Question: I have just started learning PHP during this 2 last weeks, I'm trying to code a form that sends informations, including an Image to the database.
My problem being : I want to save the image on a specific folder and save only its URL on the database (Or even its name but it must be something related to the informations I inserted with the image). I managed to make all other fields work expect the image since I couldn't figure out how to make it work.
So I need help to make it work. Thanks everyone and have a nice day, I'll share my code with you here.
'''
<?php
if(isset($_POST['regie'])) $regie=$_POST['regie'];
else $regie="";
if(isset($_POST['annonceur'])) $annonceur=$_POST['annonceur'];
else $annonceur="";
if(isset($_POST['categorie'])) $categorie=$_POST['categorie'];
else $categorie="";
if(isset($_POST['titre'])) $titre=$_POST['titre'];
else $titre="";
if(isset($_POST['image'])) $image=$_POST['image'];
else $image="";
if(isset($_POST['nombrepassage'])) $nombrepassage=$_POST['nombrepassage'];
else $nombrepassage="";
if(isset($_POST['datefin'])) $datefin=$_POST['datefin'];
else $datefin="";
if(empty($regie) OR empty($annonceur) OR empty($categorie) OR empty($titre) OR empty($image) OR empty($nombrepassage) OR empty($datefin))
{
echo '<font color="red">Attention, aucun champs ne peut rester vide !</font>';
}
else
{
$db = mysql_connect('localhost', 'root', 'test123') or die('Erreur de connexion '.mysql_error());
mysql_select_db('geomedia',$db) or die('Erreur de selection '.mysql_error());
$sql = "INSERT INTO ajout(Regie, Annonceur, Categorie, Titre, Lien, Image, Nombre_Passage, Date_Fin ) VALUES('$regie','$annonceur','$categorie','$titre','$image','$nombrepassage','$datefin')";
mysql_query($sql) or die('Erreur SQL !'.$sql.'<br>'.mysql_error());
echo 'Vos infos ont bien ete ajoutees.';
mysql_close();
}
?>
'''

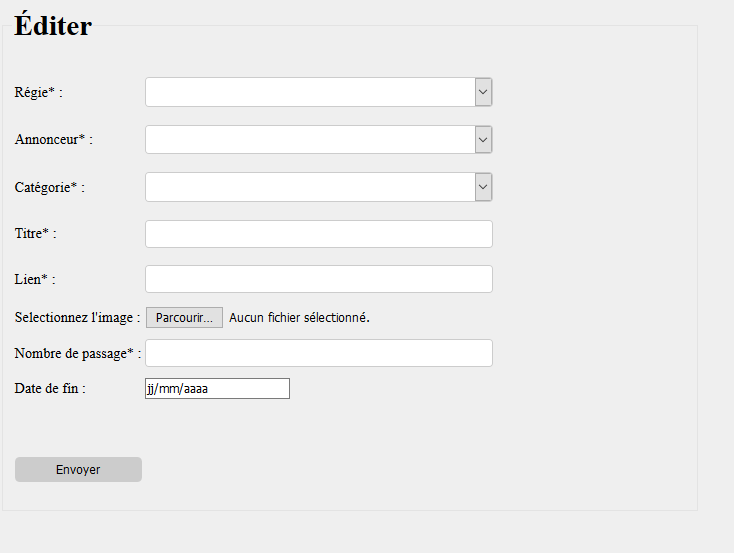
Answer: You must use an '<input type="file">' for that.
Your form should look like this :
'''
<form enctype="multipart/form-data" action="#" method="post">
<input type="hidden" name="MAX_FILE_SIZE" value="<PHONE>" />
Select file : <input name="my-file" type="file" />
<input type="submit" name="send-file" />
</form>
'''
Then you will not access the file by $_POST, but $_FILES :
<URL>
Documentation :
'''
$_FILES['userfile']['name']
'''
The original name of the file on the client machine.
'''
$_FILES['userfile']['type']
'''
The mime type of the file, if the browser provided this information. An example would be "image/gif". This mime type is however not checked on the PHP side and therefore don't take its value for granted.
'''
$_FILES['userfile']['size']
'''
The size, in bytes, of the uploaded file.
'''
$_FILES['userfile']['tmp_name']
'''
The temporary filename of the file in which the uploaded file was stored on the server.
'''
$_FILES['userfile']['error']
'''
The error code associated with this file upload.
Also, you have many samples in the documentation.
File uploading in PHP should be carefully designed, because of the many security pitfalls.
An example of coping with those : <URL>